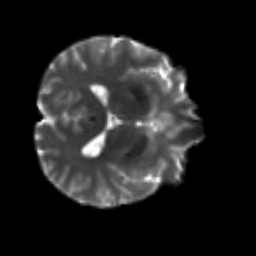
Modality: T2w
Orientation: axial
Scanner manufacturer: siemens
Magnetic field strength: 3 T
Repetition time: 9.6 s
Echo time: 0.077 s